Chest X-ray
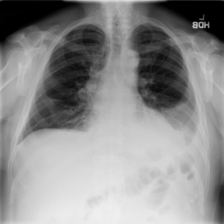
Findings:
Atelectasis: negative
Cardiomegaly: negative
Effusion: positive
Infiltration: positive
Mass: negative
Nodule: negative
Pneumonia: negative
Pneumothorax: negative
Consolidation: negative
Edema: negative
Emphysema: negative
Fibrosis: negative
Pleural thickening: negative
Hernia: negative